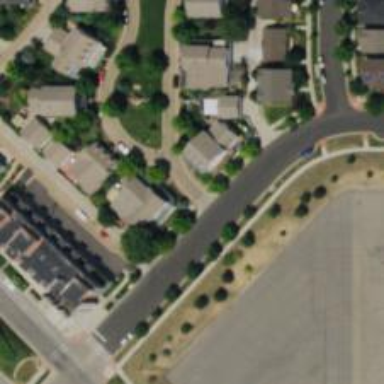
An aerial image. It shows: Living street.